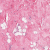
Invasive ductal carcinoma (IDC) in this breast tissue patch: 0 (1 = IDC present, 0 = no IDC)